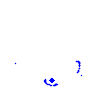
Particle: electron